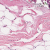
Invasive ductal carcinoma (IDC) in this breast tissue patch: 0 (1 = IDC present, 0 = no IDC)